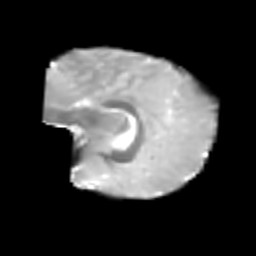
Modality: T2w
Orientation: sagittal
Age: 6
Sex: male
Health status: healthy